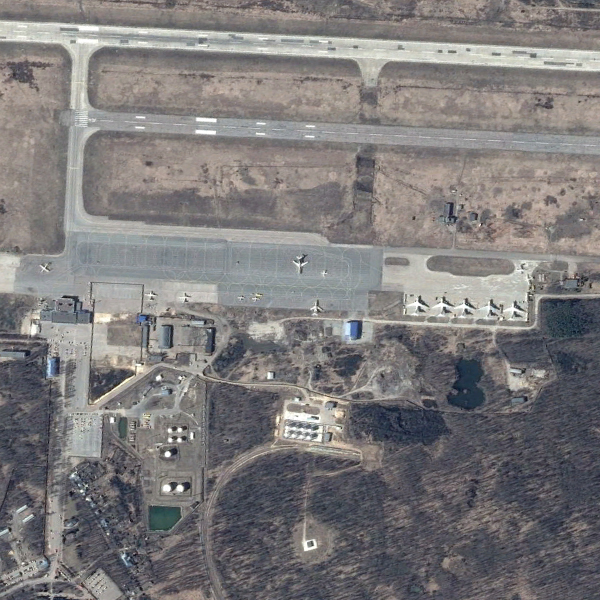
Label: Airport